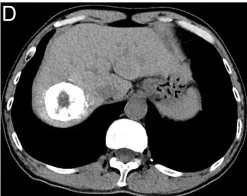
A 52-year-old man with liver metastasis and retroperitoneal lymph node metastases of renal cell carcinoma received drug-eluting bead transcatheter arterial chemoembolization. Intraoperative angiography showed apparent tumor staining.
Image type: radiology (ct)